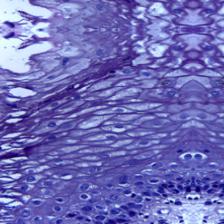
Diagnosis: OSCC